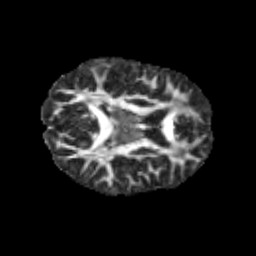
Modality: FA
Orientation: axial
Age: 13
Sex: male
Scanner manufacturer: siemens
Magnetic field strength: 3 T
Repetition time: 3.8 s
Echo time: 0.07 s